Field crop: tomato
Growth stage: 1
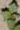
Species: solanum